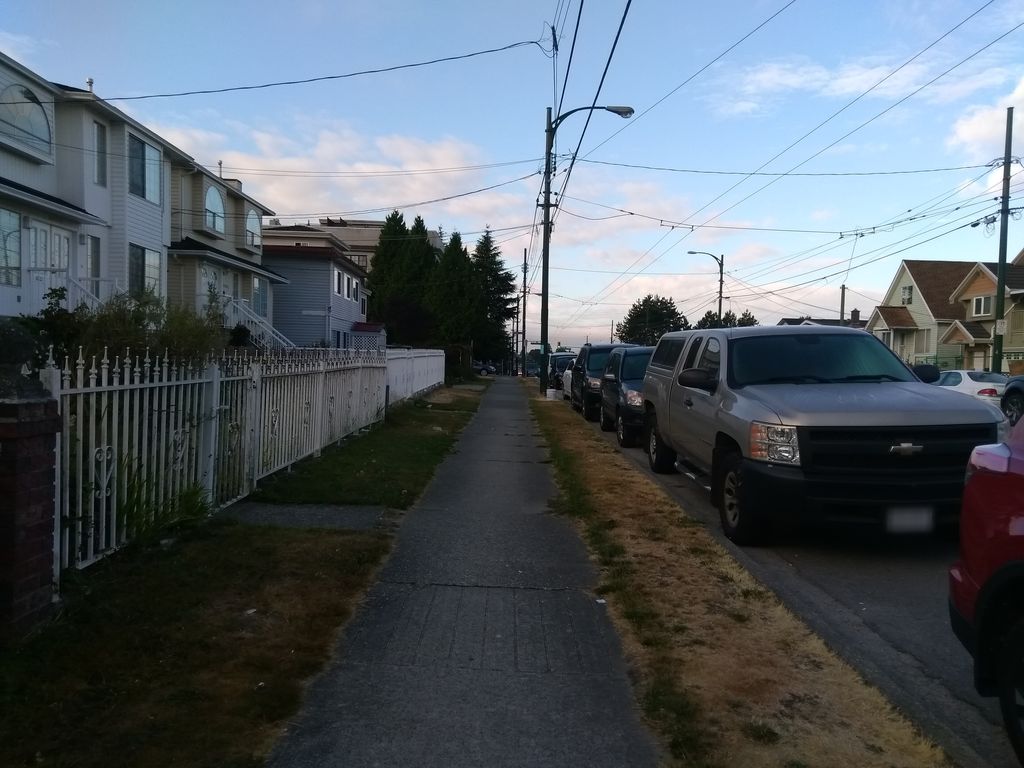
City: vancouver